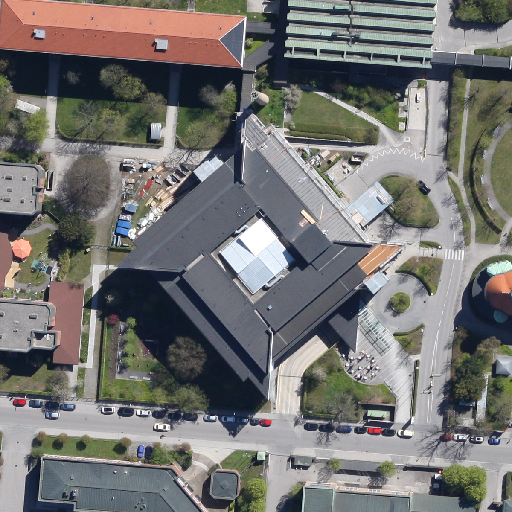
Referring expression: impervious surface